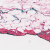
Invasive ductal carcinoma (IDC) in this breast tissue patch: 0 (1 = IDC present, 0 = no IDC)